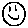
Label: smiley face